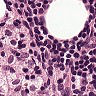
Metastatic tissue present: no